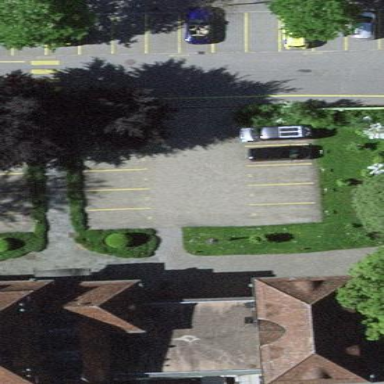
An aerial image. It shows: Parking area with surface.